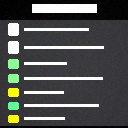
Screen state: on